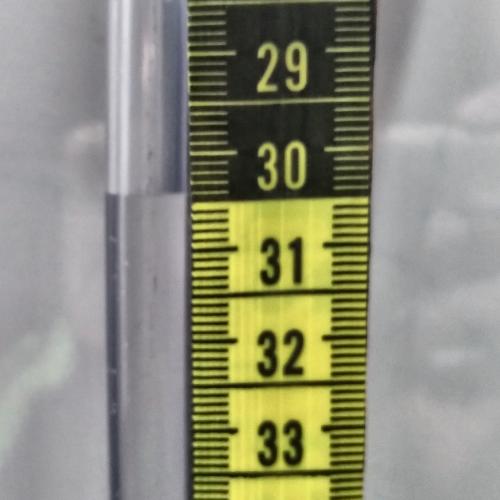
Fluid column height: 30.4 cm